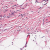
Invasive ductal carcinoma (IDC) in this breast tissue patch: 0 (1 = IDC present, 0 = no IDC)